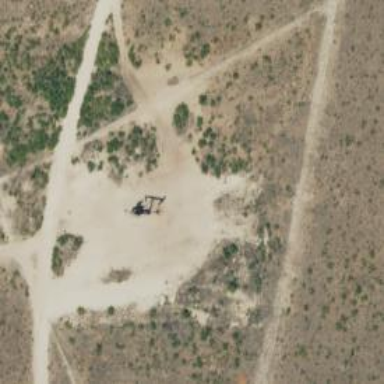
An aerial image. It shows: Petroleum well.